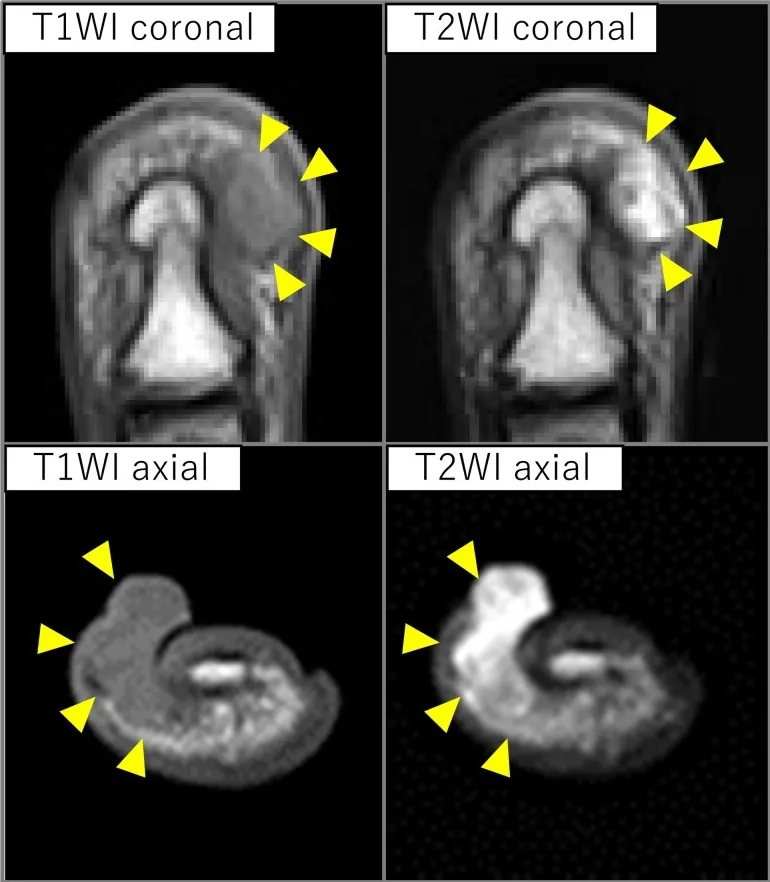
Magnetic resonance imaging findings. An iso-intensity in T1 and high-intensity in T2 weighted images lesion was observed protruding subcutaneously to the body surface on the ulnar aspect of the distal phalanx (arrowhead).
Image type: radiology (mri)